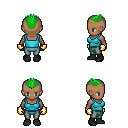
a pixel art fantasy rpg character, female body template, human, dark skin, teal pirate shirt, teal pants, green short mohawk hairstyle, gold gloves, black shoes, four views (front, back, left, right), 2x2 character sprite sheet, small pixel art, hard edges, no anti-aliasing